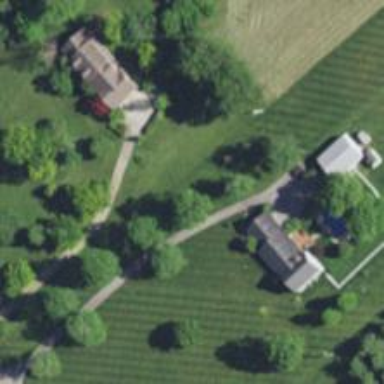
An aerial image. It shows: Driveway.